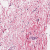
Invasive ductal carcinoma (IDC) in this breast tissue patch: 0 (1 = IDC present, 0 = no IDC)